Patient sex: M
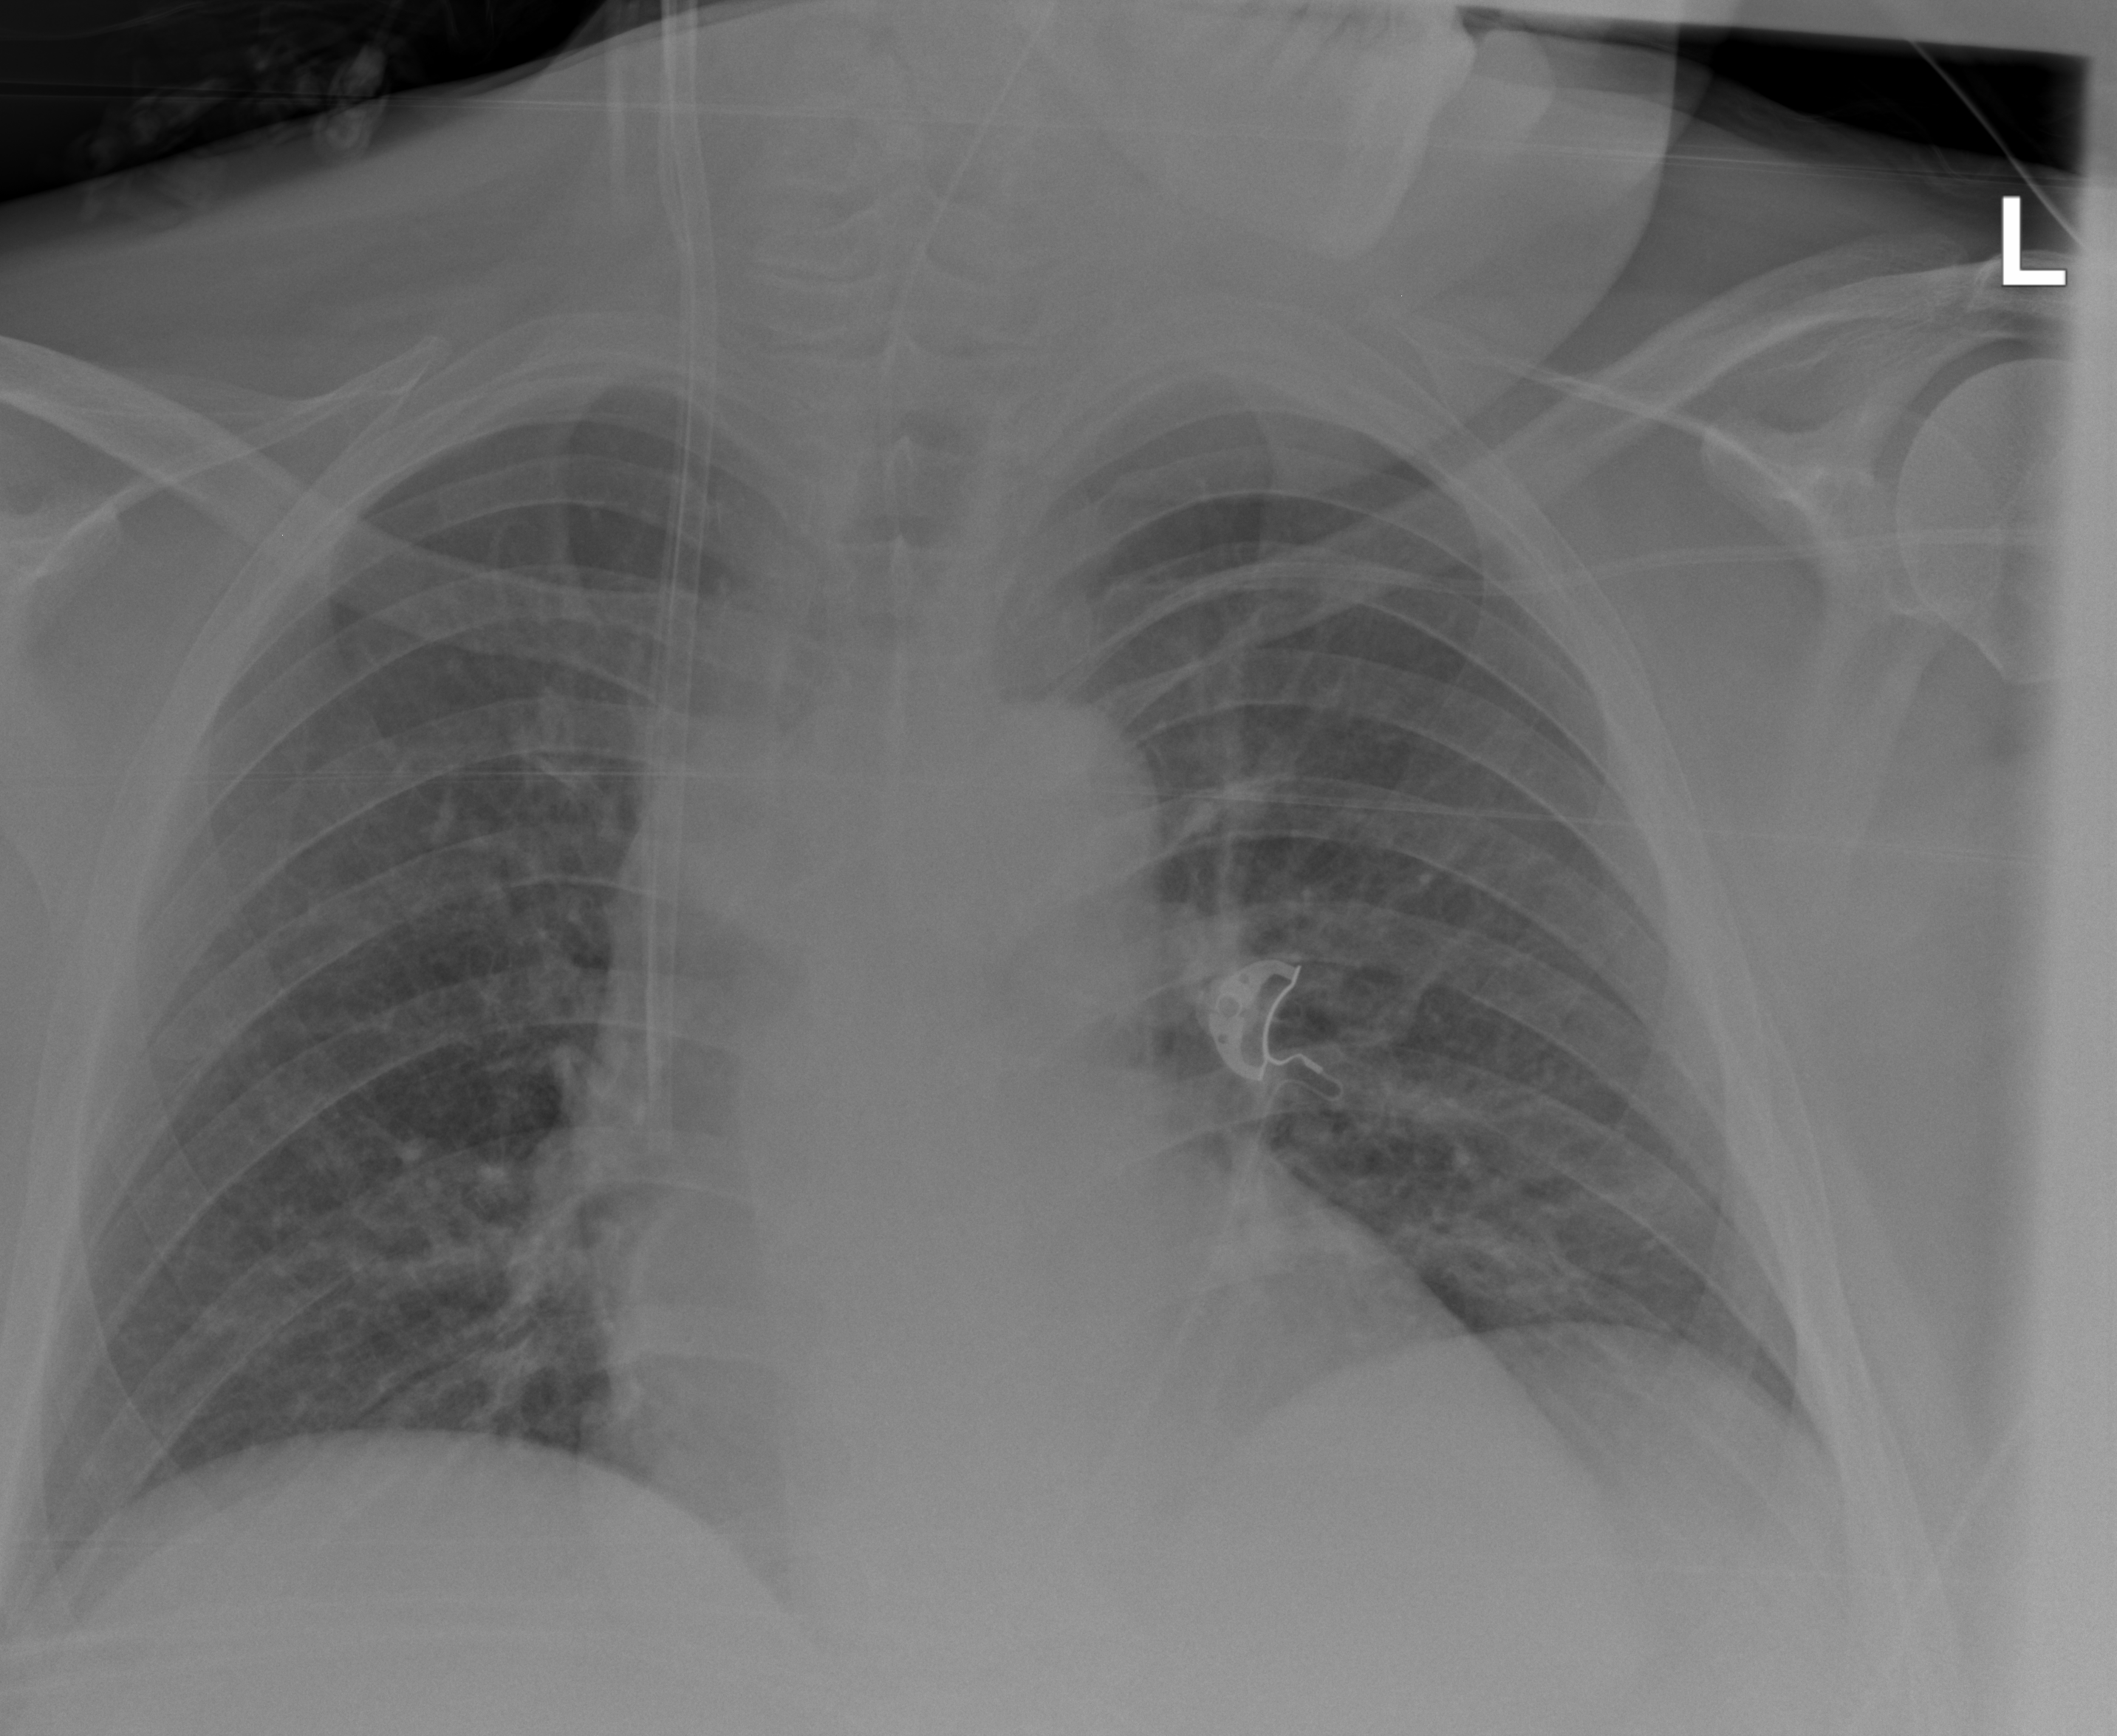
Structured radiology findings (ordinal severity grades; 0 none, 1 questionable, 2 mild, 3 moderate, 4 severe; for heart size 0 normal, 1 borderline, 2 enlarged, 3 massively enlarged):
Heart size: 2
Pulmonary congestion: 0
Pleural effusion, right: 0
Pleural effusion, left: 0
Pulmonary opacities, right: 0
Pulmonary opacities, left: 0
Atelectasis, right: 0
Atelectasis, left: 0